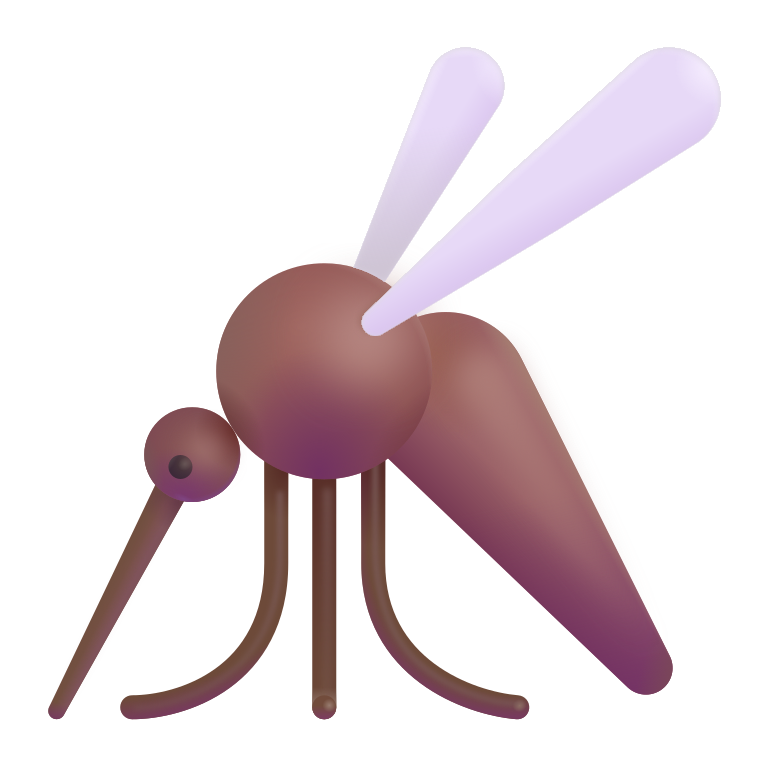
mosquito color